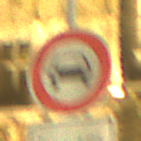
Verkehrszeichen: VerbotKraftwagen
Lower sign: ZeitangabenMitBeschraenkungAufWochentage8
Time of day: Night
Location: Outdoor (Urban)
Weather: Overcast
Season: NotSpecified
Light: Artificial